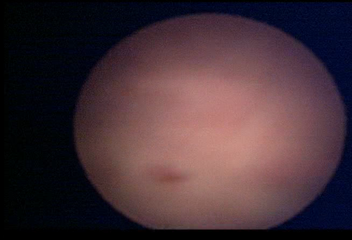
Modality: WLC
Class: Normal mucosa
Bladder cancer association: No